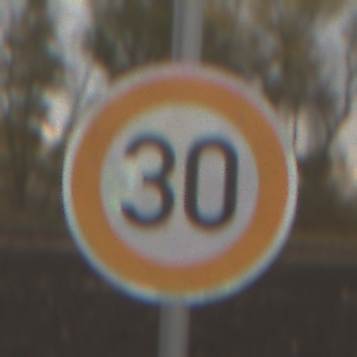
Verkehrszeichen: Geschwindigkeit30
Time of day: MorningAfternoon
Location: Outdoor (Nature)
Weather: Overcast
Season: NotSpecified
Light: Natural